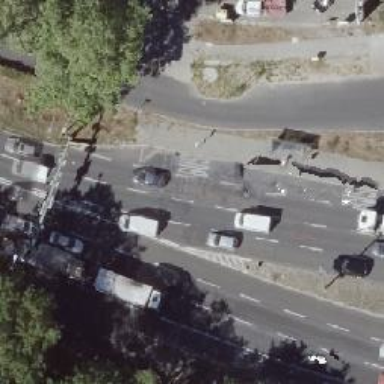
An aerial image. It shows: Primary road with asphalt surface.